Question: I have a class named Animations and a resource dictionary named animationResources.xaml on the same directory:

the way I am able to find a resource in that dictionary is by creating a resource dictionary with code providing the path of animationResources.xaml:
'''
ResourceDictionary dict = new ResourceDictionary();
Uri uri = new Uri("/FilesPro2.1;component/Classes/Storyboards/animationResources.xaml", UriKind.Relative);
dict.Source = uri;
Application.Current.Resources.MergedDictionaries.Add(dict);
'''
I am planing to export this project so the actual project name will be different and the path of the resource dictionary will also change. The only thing that I know is that the class and the resource dictionary will be located on the same directory in this case it is the directory Storyboards (look at the first image) So in order to build the Uri I guess I need to somehow get the path of the class and also get the name of the project. If I get those two strings I will probably be able to build the uri. How can I get the name of the project programaticaly (FilesPro2.1) and the path of Animations.cs ("C:\Users........\FilesPro2.1\classes\storyboards\animations.cs") also the names of the classes will be the same and also the name of the resource dictionary will be the same.
---
EDIT
I will try to explain my self a little better sorry. Ok so perhaps disregard the title question. I am building several projects and all of them have similar animations. as a result I want to create the storyboards with code. when I do that it is hard to set the easing functions with c# therefore what I have done is to create the easing functions with xaml where it is easier and create a basic animation with c# which it is also essay. when creating this animations on a separate class I am able to find the resource from the resource dictionary if I merge the dictionaries. But in order for me to merge the dictionaries I need to know the path. since I am planing to export this class and resource dictionary to several projects it will be nice if I don't have to know the path or I don't have to merge the dictionary in the app.xaml file for every project. My goal was to import the animationResources.xaml and Animation.cs to every project and then expect the class in (Antimation.cs) to find a resource from animationResources.xaml. I don't know if that is possible the only things that I know is that when exporting animationResources.xaml and Antimation.cs they will have the same names and they will be located in the same directory. that's why I thought that if it was possible to find the path of Antimation.cs I where going to be able to build the string of the path in order to merge the dictionary regarled off the name of the project etc..
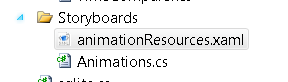
Answer: I too am relatively new to WPF. You said in your question "the way I am able to find a resource..." Are you also aware that you can find a resource just by using XAML? In you App.xaml file you can add an Application Resources as shown below:
'''
<Application.Resources>
<ResourceDictionary>
<ResourceDictionary.MergedDictionaries>
<ResourceDictionary Source="StoryBoardsnmationResources.xaml" />
</ResourceDictionary.MergedDictionaries>
</ResourceDictionary>
</Application.Resources>
'''
Then you can just use those resources with {StaticResource resourceName}. I would have added this as a comment to your question but I've never figured out how to format code in a comment and it's very hard to read otherwise.